Field crop: tomato
Growth stage: 2
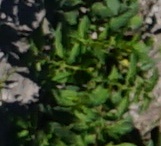
Species: tomato